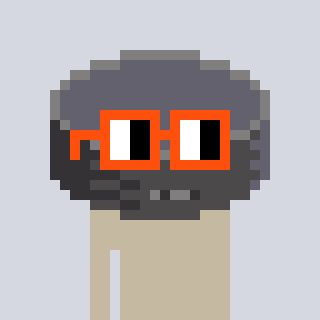
a pixel art character with square orange glasses, a hockey puck-shaped head and a cold-colored body on a cool background